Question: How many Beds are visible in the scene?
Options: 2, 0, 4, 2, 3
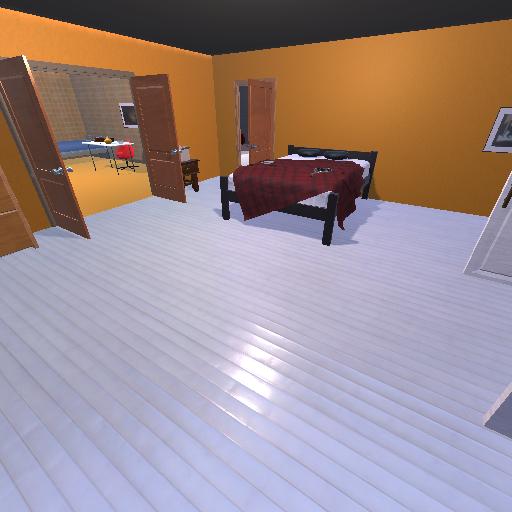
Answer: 2